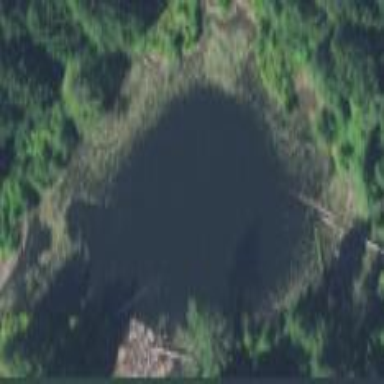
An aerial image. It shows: Lake with natural water.